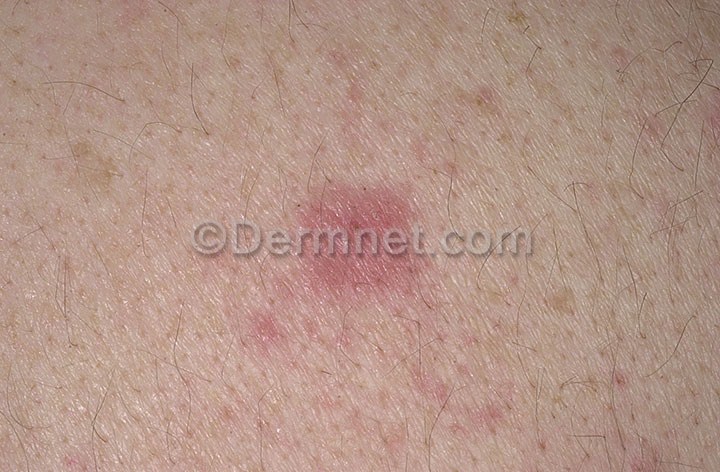
Disease: Poison Ivy Photos and other Contact Dermatitis